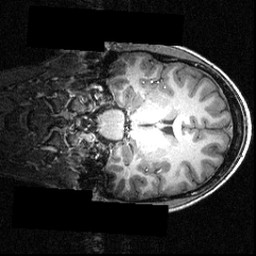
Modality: T1w
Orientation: coronal
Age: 21
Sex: male
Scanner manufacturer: siemens
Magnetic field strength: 3.951 T
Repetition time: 1.5 s
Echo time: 0.00335 s